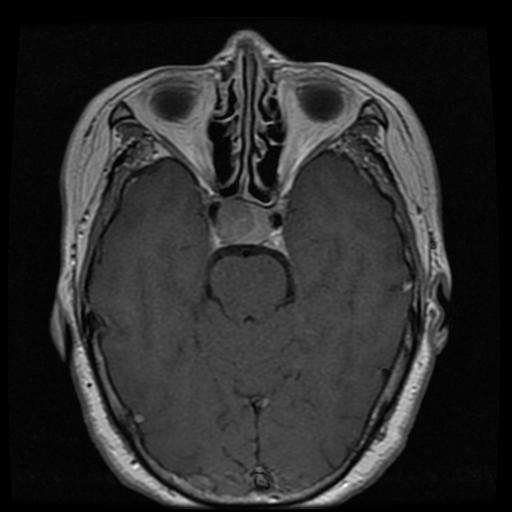
Label: pituitary